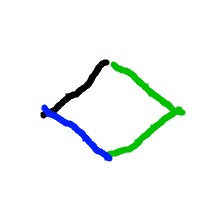
Shape: rhombus